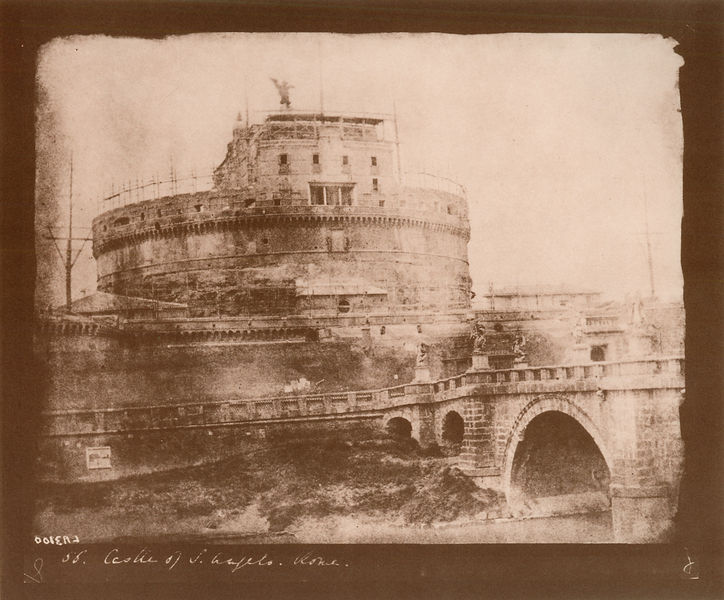
Titel: Engelsburg (Castel Sant’Angelo/ Mausoleo di Adriano) in Rom
Künstler: Calvert R. Jones
Standort: Rom (EU - I - Latium)
Schlagwörter: himmel, mann, wasser, weiß, fluss, ufer, braun, fenster, schwarz, gebäude, haus, zaun, alt, mensch, stein, brücke, figur, rund, turm, statue, schiff, schrift, bogen, mast, mauer, nebel, sepia, sturm, geländer, foto, fotografie, bögen, unterschrift, burg, balustrade, festung, rom, römer, springen, vatikan, zaum, ballustrade, tiber, baustelle, wehranlage, wehrturm, sxhwarz, rung, engelsburg, populonia, koeppen